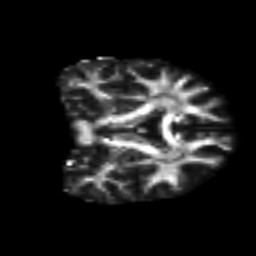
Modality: FA
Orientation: coronal
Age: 47
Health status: ill
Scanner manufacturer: philips
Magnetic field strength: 3 T
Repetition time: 9 s
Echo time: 0.127 s